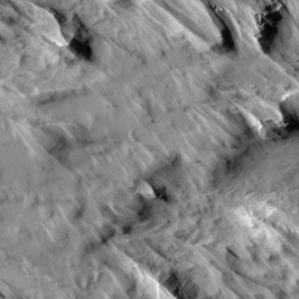
Label: non_frost